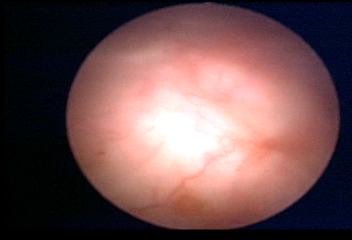
Modality: WLC
Class: Normal mucosa
Bladder cancer association: No